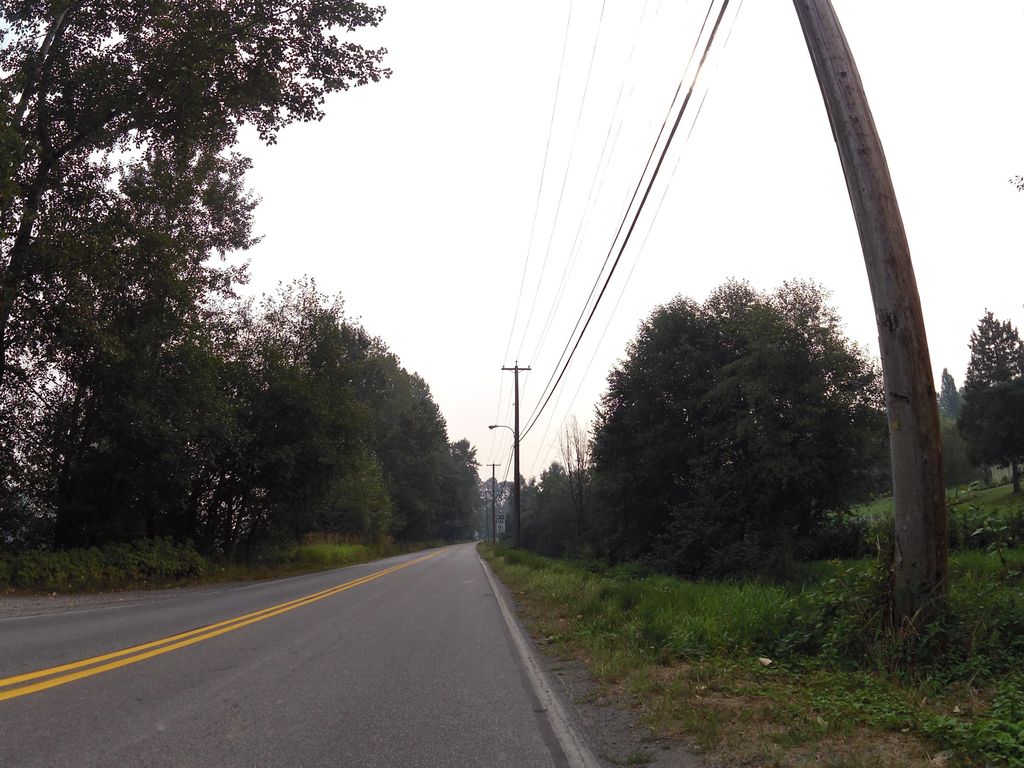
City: vancouver